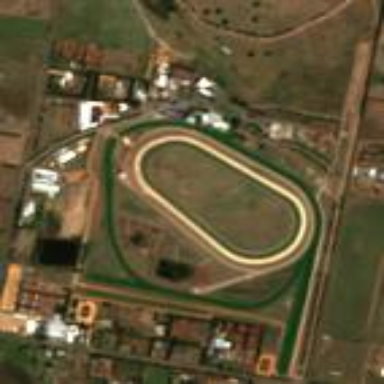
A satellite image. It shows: Sports centre dedicated to horse racing on leisure land.